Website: macys
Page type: cart
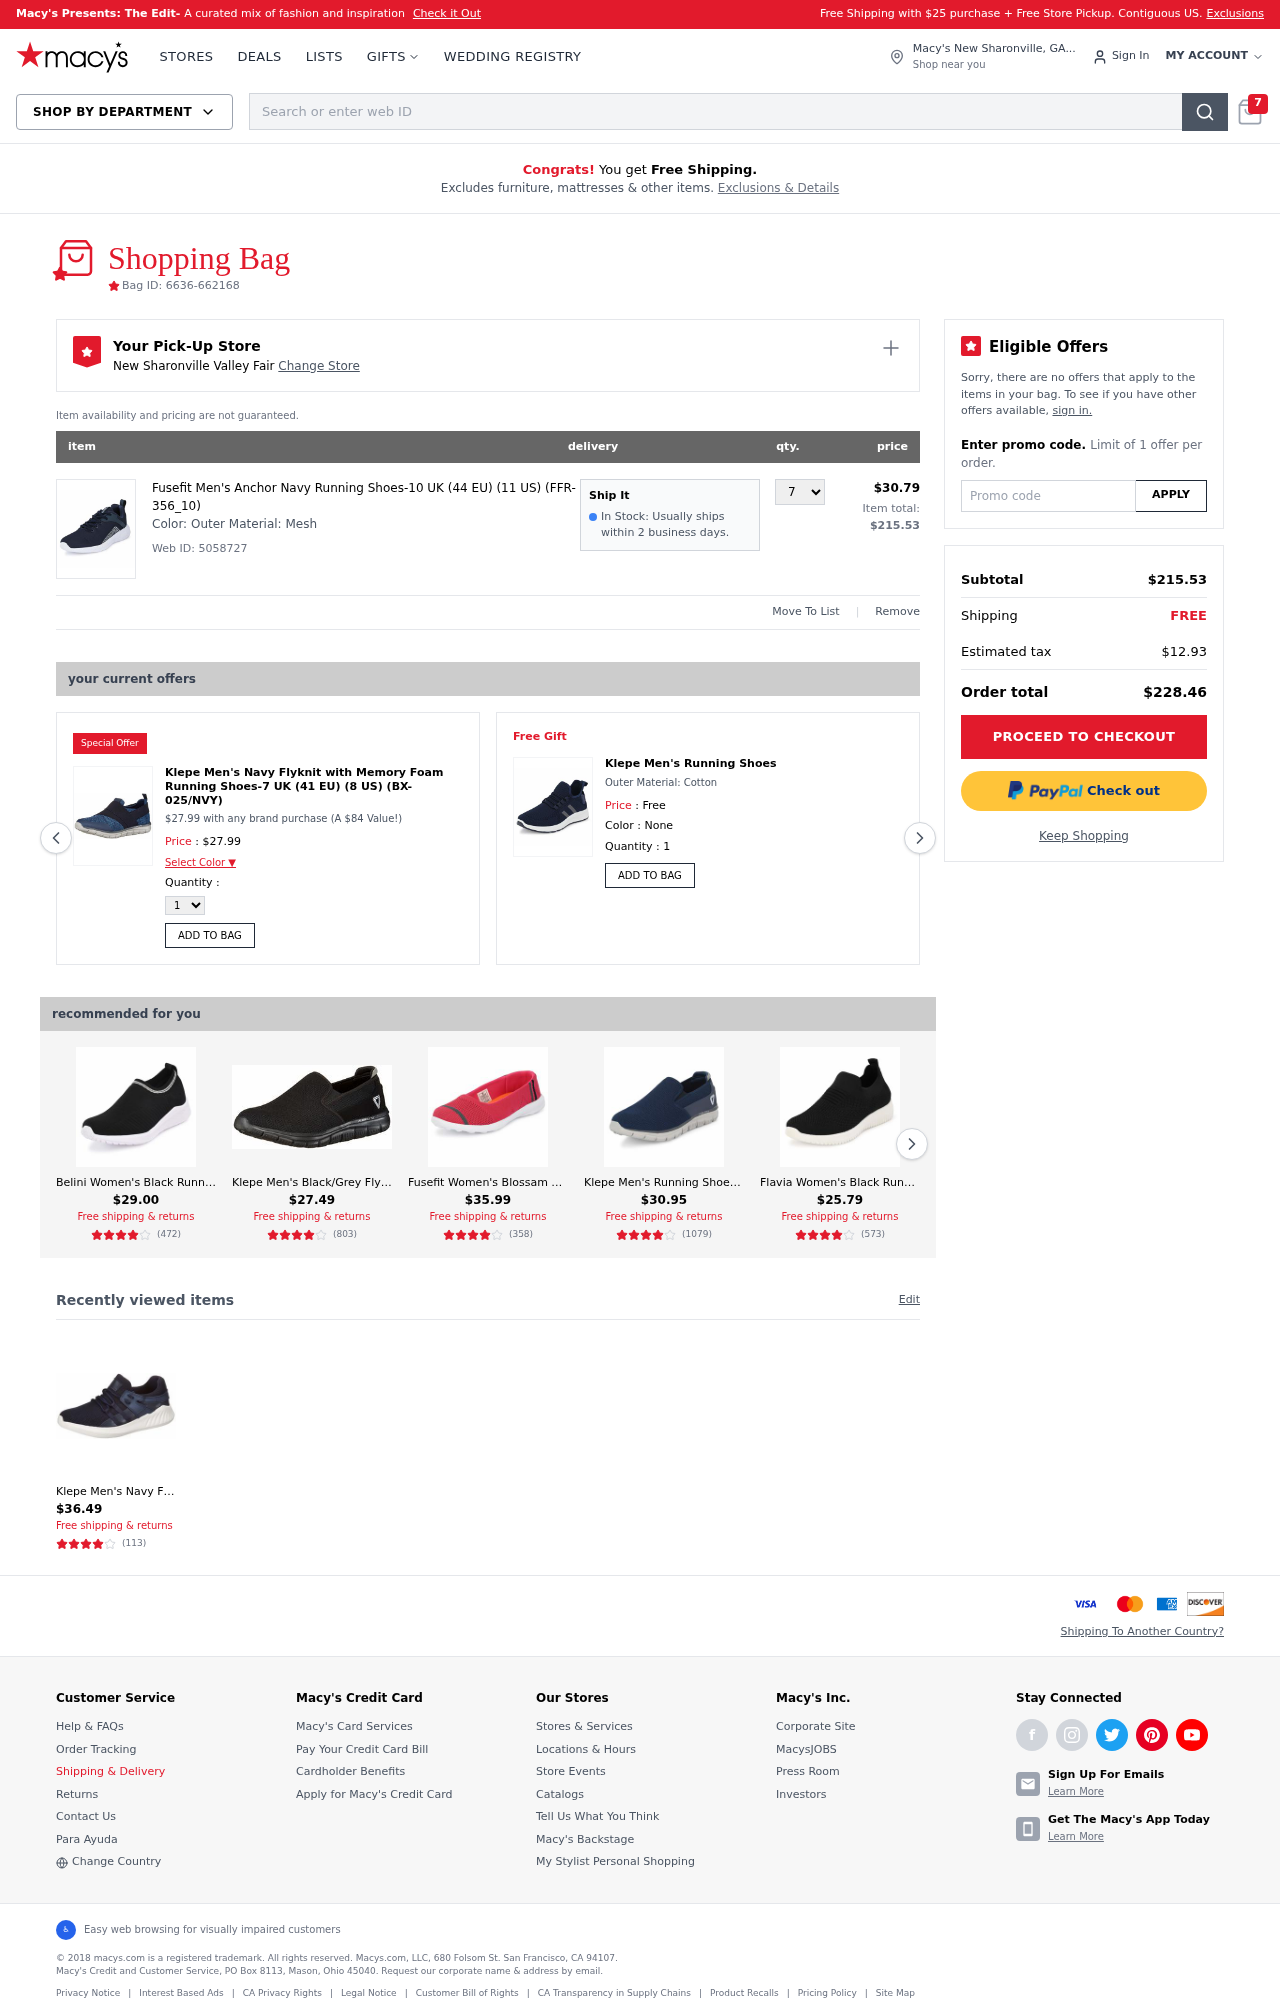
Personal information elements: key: PII_CITY
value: New Sharonville Valley Fair Change Store
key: PII_CITY_STATE
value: New Sharonville, GA
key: PII_PROMO_CODE
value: WINTER58
Product elements: key: PRODUCT1_DESC
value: Outer Material: Mesh
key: PRODUCT1_NAME
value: Fusefit Men's Anchor Navy Running Shoes-10 UK (44 EU) (11 US) (FFR-356_10)
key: PRODUCT1_PRICE
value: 30.79
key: PRODUCT1_QUANTITY
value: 7
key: PRODUCT2_NAME
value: Klepe Men's Navy Flyknit with Memory Foam Running Shoes-7 UK (41 EU) (8 US) (BX-025/NVY)
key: PRODUCT2_PRICE
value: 27.99
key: PRODUCT3_DESC
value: Outer Material: Cotton
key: PRODUCT3_NAME
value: Klepe Men's Running Shoes
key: PRODUCT4_NAME
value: Belini Women's Black Running Shoes-4 UK (37 EU) (BS 122BLACK4)
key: PRODUCT4_NUM_RATINGS
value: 472
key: PRODUCT4_PRICE
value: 29
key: PRODUCT4_RATING
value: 4
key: PRODUCT5_NAME
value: Klepe Men's Black/Grey Flyknit with Memory Foam Running Shoes-7 UK (41 EU) (8 US) (CE-1336/BLKGRY)
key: PRODUCT5_NUM_RATINGS
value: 803
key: PRODUCT5_PRICE
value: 27.49
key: PRODUCT5_RATING
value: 4.1
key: PRODUCT6_NAME
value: Fusefit Women's Blossam Fushia Running Shoes-4 UK (37 EU) (5 US) (FFR-465)
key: PRODUCT6_NUM_RATINGS
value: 358
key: PRODUCT6_PRICE
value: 35.99
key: PRODUCT6_RATING
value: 3.6
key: PRODUCT7_NAME
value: Klepe Men's Running Shoes-9 UK (43 EU) (10 US) (CE-1336/NVYGRY)
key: PRODUCT7_NUM_RATINGS
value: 1079
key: PRODUCT7_PRICE
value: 30.95
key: PRODUCT7_RATING
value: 3.7
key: PRODUCT8_NAME
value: Flavia Women's Black Running Shoes-9 UK (41 EU) (10 US) (FKT/ST1902/BLK)
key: PRODUCT8_NUM_RATINGS
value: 573
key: PRODUCT8_PRICE
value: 25.79
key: PRODUCT8_RATING
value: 4.4
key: PRODUCT9_NAME
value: Klepe Men's Navy Flyknit Running Shoes-10 UK (44 EU) (11 US) (KP811/NVY)
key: PRODUCT9_NUM_RATINGS
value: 113
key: PRODUCT9_PRICE
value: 36.49
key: PRODUCT9_RATING
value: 4.3
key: PRODUCT2_DESC
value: $27.99 with any brand purchase (A $84 Value!)
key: PRODUCT1_WEB_ID
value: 5058727
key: PRODUCT1_TOTAL
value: $215.53
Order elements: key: ORDER_NUM_ITEMS
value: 7
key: ORDER_ID
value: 6636-662168
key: ORDER_SUBTOTAL
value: $215.53
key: ORDER_TAX
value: $12.93
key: ORDER_TOTAL
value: $228.46
Search elements: key: HEADER_SEARCH
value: Search or enter web ID